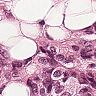
Metastatic tissue present: yes